Interaction volume radius: 10 \u00c5
Interaction volume height: 15 \u00c5
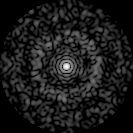
Disorder parameter: 0.8493